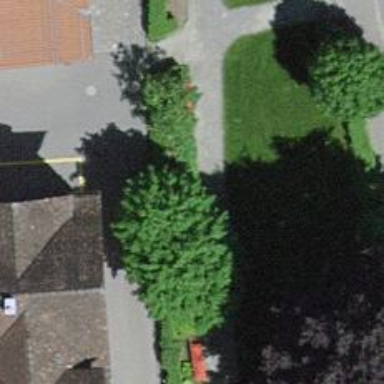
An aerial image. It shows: Red bench.